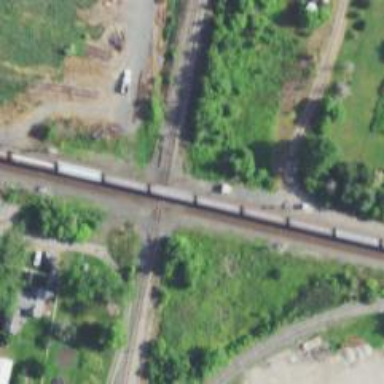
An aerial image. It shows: Railway crossing.